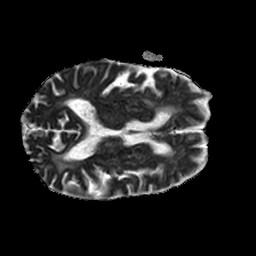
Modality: ADC
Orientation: axial
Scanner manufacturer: philips
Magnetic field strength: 1.5 T
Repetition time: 3.395 s
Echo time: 0.06922 s